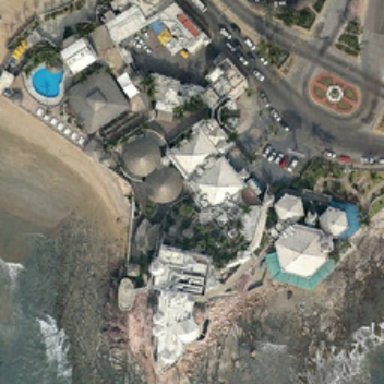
Many luxury villas were built in the sea .